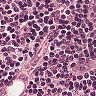
Metastatic tissue present: no